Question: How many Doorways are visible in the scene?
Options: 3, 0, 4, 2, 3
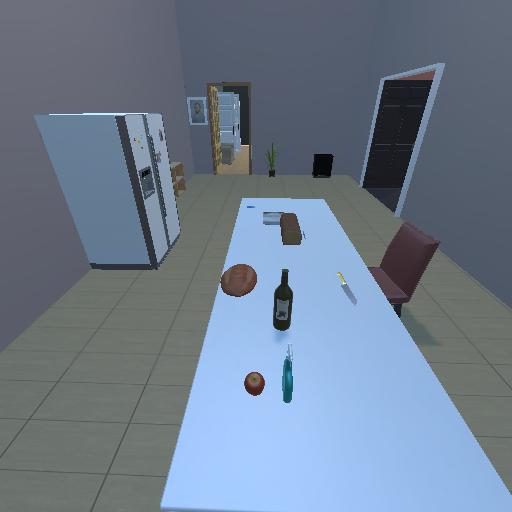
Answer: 3